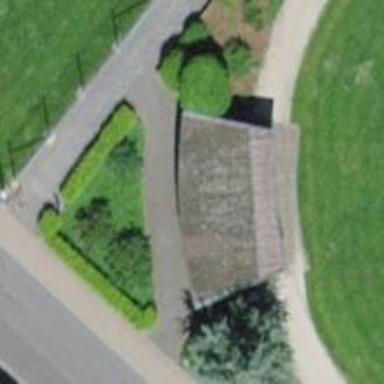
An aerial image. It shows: Picnic table located in leisure land area.